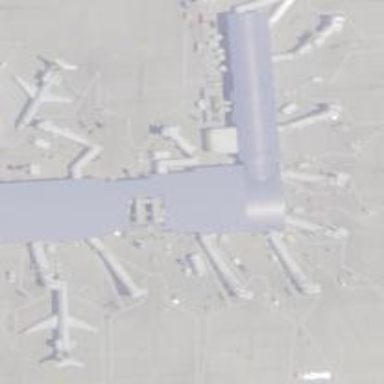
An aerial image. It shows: Airport gate.